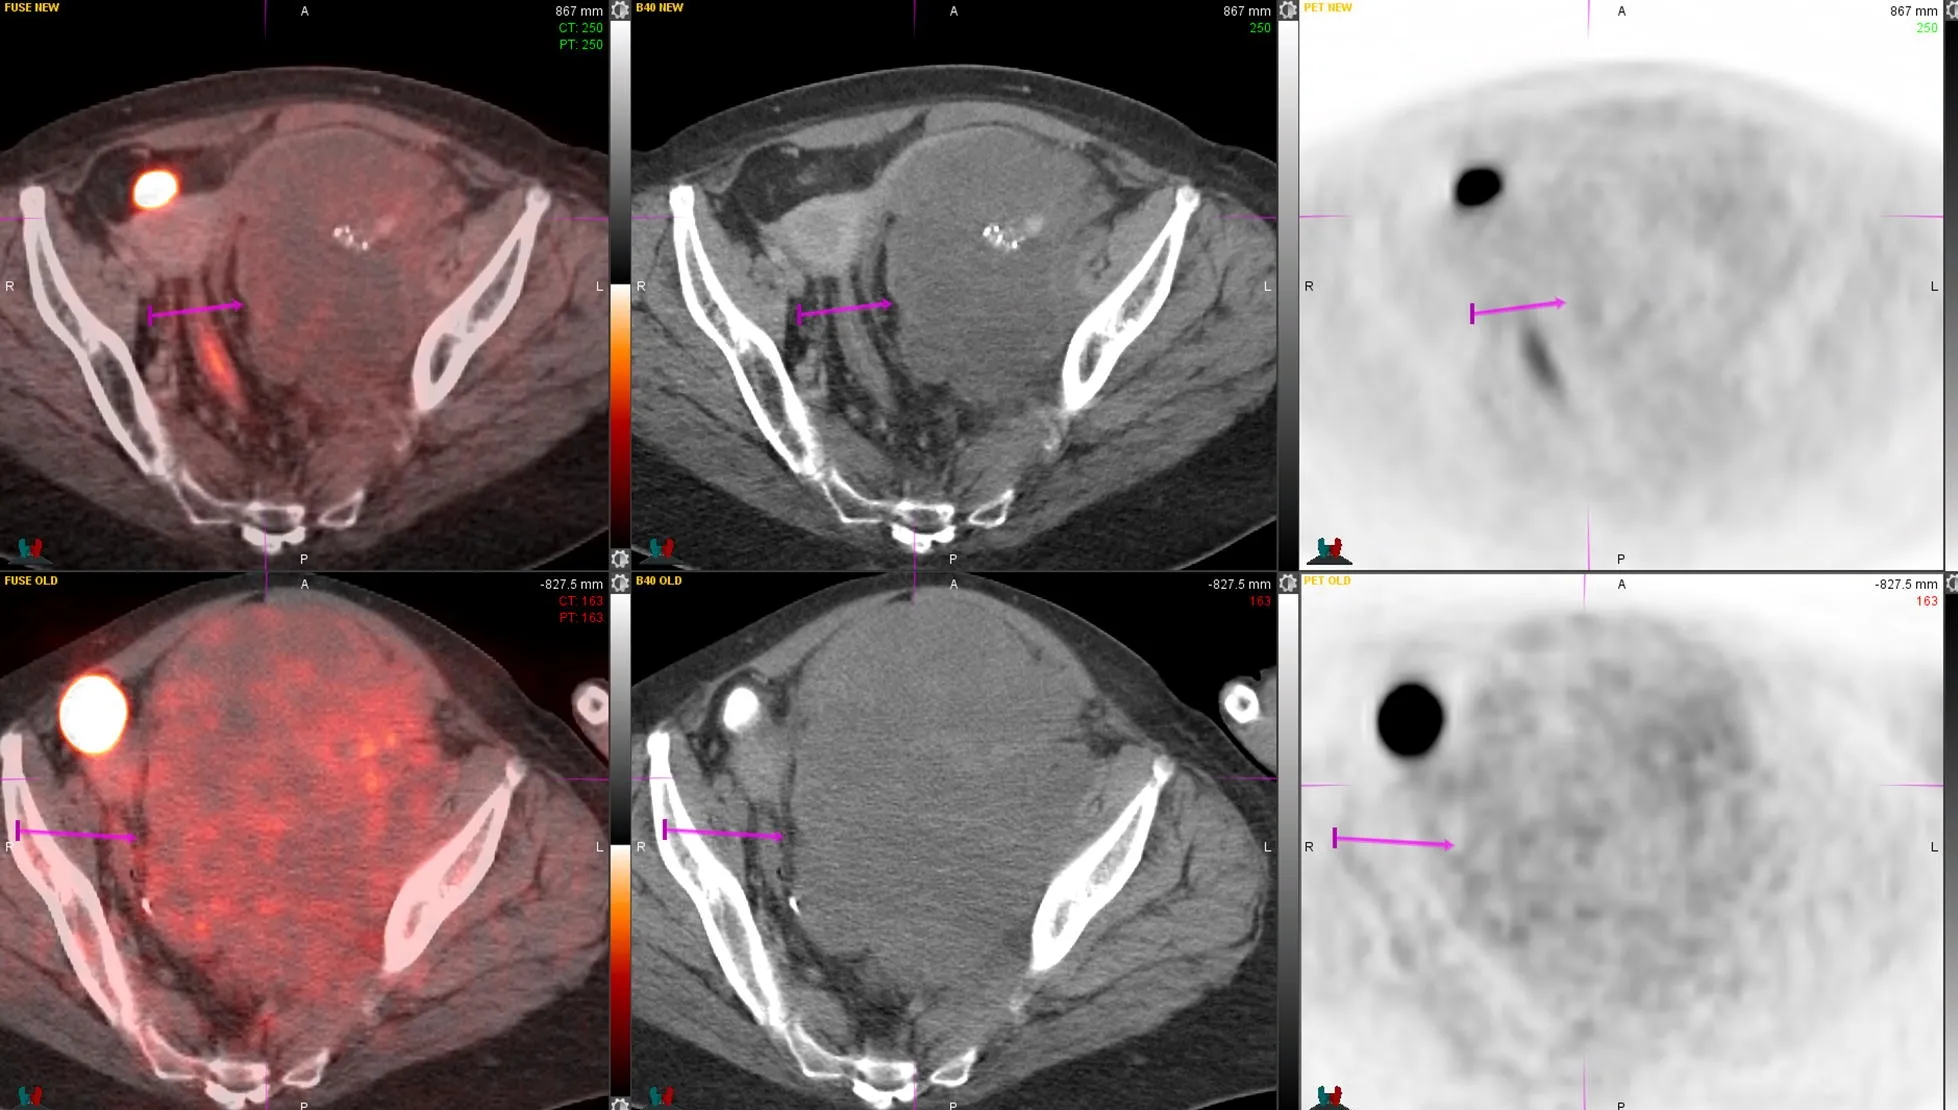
PET/CT before (lower images) and after (upper images) palliative radiation therapy to the pelvis.
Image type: radiology (pet)